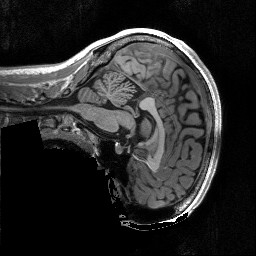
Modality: T1w
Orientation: sagittal